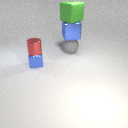
large blue metal cube below large green rubber cube